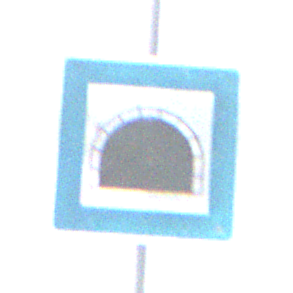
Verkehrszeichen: Tunnel
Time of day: Night
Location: Outdoor (Nature)
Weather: Overcast
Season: NotSpecified
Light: Artificial